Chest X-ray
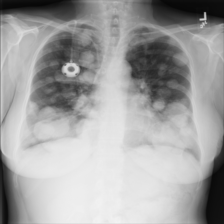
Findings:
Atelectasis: negative
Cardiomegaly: negative
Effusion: negative
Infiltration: negative
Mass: positive
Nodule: negative
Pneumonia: negative
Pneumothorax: negative
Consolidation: negative
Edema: negative
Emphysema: negative
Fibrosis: negative
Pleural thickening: negative
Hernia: negative